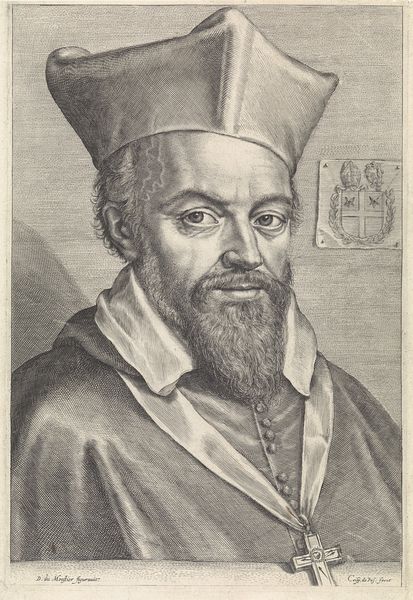
Titel: Portret van Nicolas Coeffeteau
Künstler: Crispijn van de (II) Passe
Standort: Amsterdam
Institution: Rijksmuseum
Schlagwörter: kopf, hut, licht, nase, bart, gesicht, kragen, porträt, geistlicher, kutte, bischof, robe, knöpfe, kreuz, radierung, stich, kardinal, wappen, wams, mitra, kupferstich, bischofsstab, birett